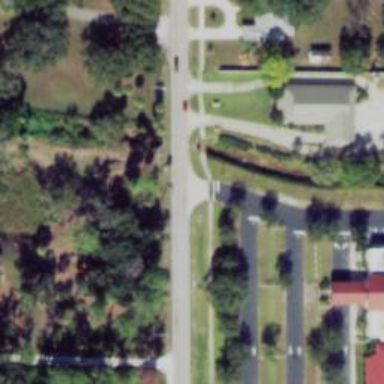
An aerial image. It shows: Stop road.